Current action and preconditions to check: trajectory_clear

Your task: For each precondition in the list above, predict whether it will hold at this action.

Consider the current scene as observed from the mobile robot's camera, and analyze the predicted future states of all dynamic agents (e.g., people, animals, vehicles, or any moving entities) within the NEXT SECOND.

IMPORTANT: Only answer "very likely" if you are absolutely certain—based on strong, clear evidence—that a dynamic agent will violate the precondition in the predicted future state. Do NOT answer "very likely" for unlikely, ambiguous, or low-probability risks.

Ask yourself for each precondition: Is there a high probability, with clear and convincing evidence, that the predicted future states of any dynamic agent will interfere with the predicted future state of the currently executing action within the NEXT SECOND, causing that precondition to fail?

Assess the risk level based on these predictions. Use "likely" or "very likely" if motions create a clear risk of interference.

Use "neutral" or "improbable" if agents are nearby but their predicted paths are clearly diverging or non-conflicting.

Failure Risk Categories: "very improbable", "improbable", "neutral", "likely", "very likely"

Answer Format: Output ONLY the probability_of_failure value from these categories: "very improbable", "improbable", "neutral", "likely", "very likely"

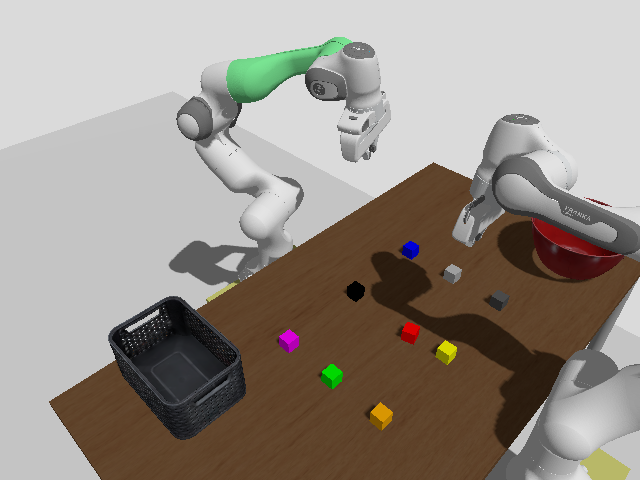

Answer: very improbable